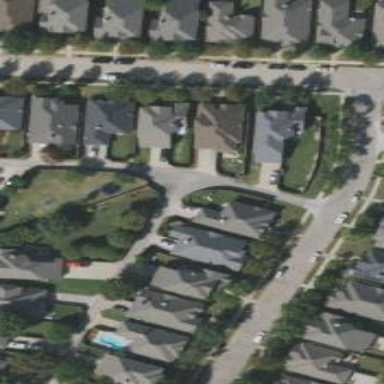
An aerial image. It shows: Alley classified as service road.